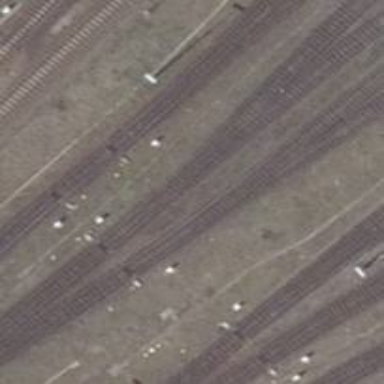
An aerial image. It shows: Railway switch.